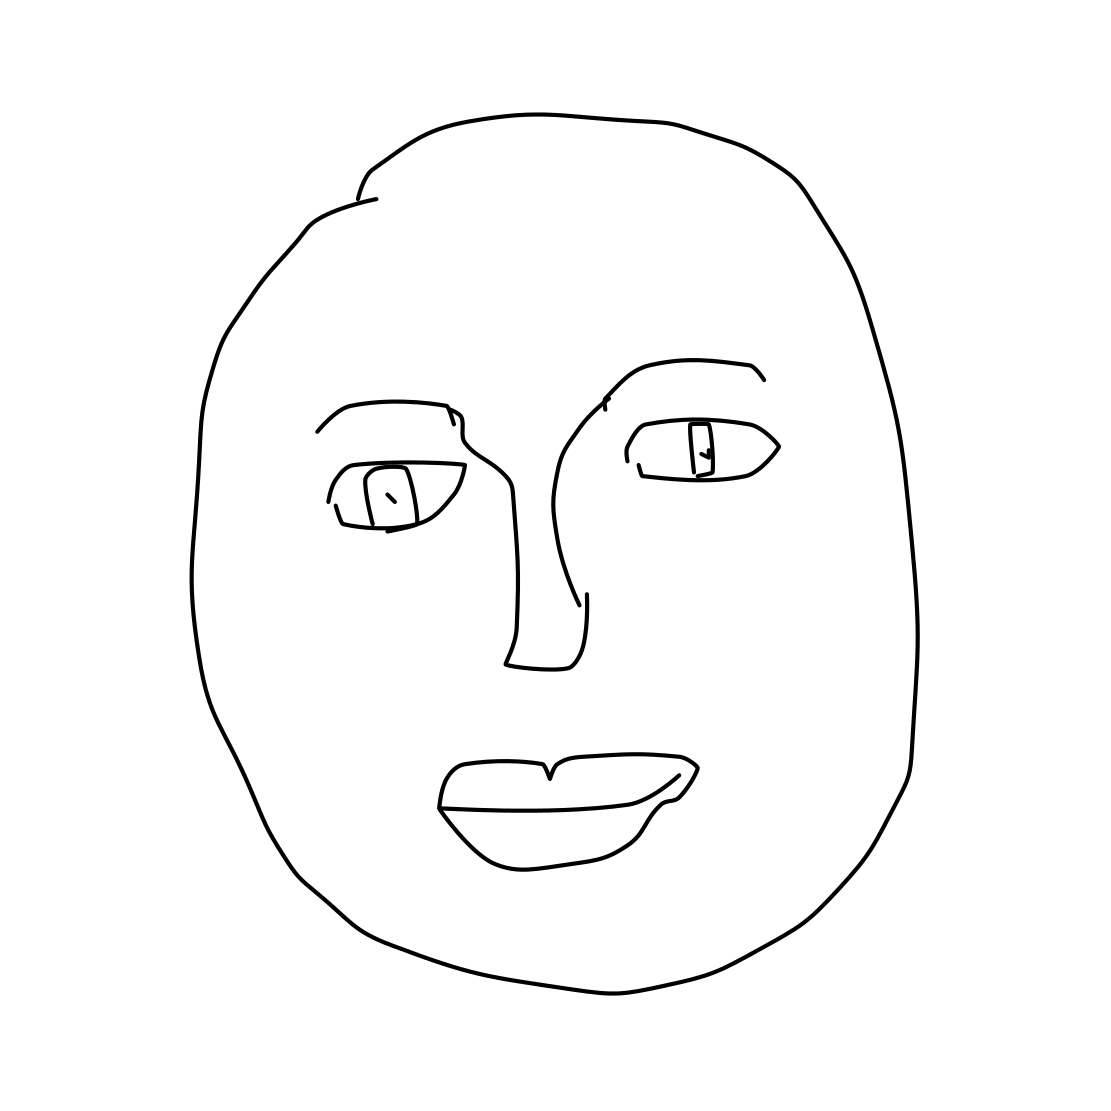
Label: face